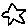
Label: star